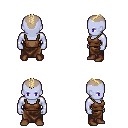
a pixel art fantasy rpg character, male body template, dark elf, purple skin, brown pirate shirt, robe skirt, white blonde short mohawk hairstyle, brown shoes, four views (front, back, left, right), 2x2 character sprite sheet, small pixel art, hard edges, no anti-aliasing